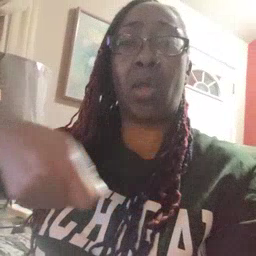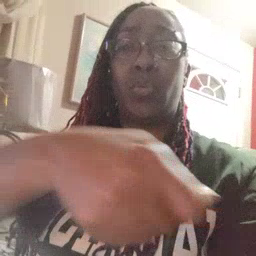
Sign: vacuum